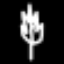
Label: leaf